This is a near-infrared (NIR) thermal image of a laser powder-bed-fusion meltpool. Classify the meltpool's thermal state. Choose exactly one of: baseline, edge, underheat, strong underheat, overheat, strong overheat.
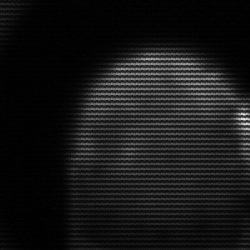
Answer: edge